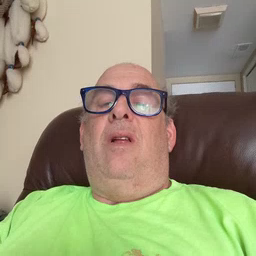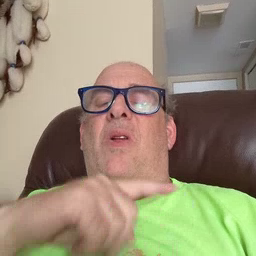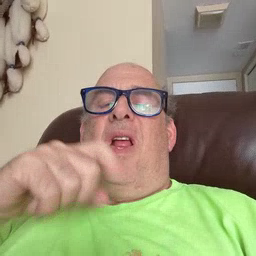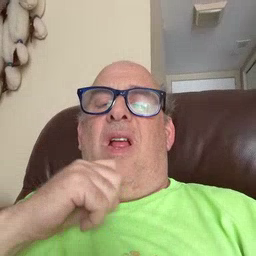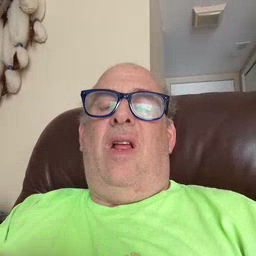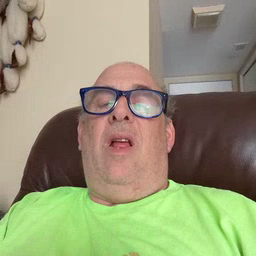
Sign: dryer